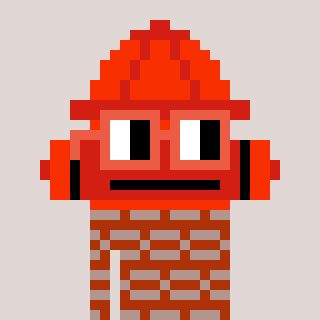
a pixel art character with square orange glasses, a fire hydrant-shaped head and a hotbrown-colored body on a warm background